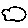
Label: cloud